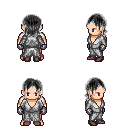
a pixel art fantasy rpg character, male body template, human, light skin, white robe, teal pants, gray long bangs hairstyle, metal gloves, maroon shoes, four views (front, back, left, right), 2x2 character sprite sheet, small pixel art, hard edges, no anti-aliasing